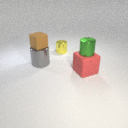
small yellow metal cylinder to the left of large red rubber cube